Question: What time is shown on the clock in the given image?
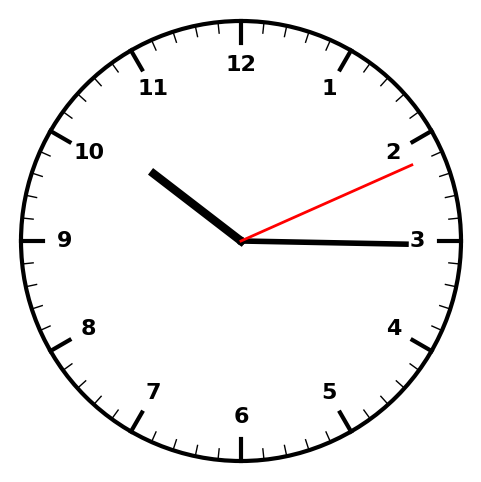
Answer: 10:15:11